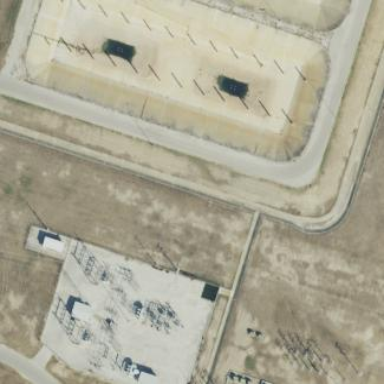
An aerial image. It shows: Outdoor distribution substation protected by fence.